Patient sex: F
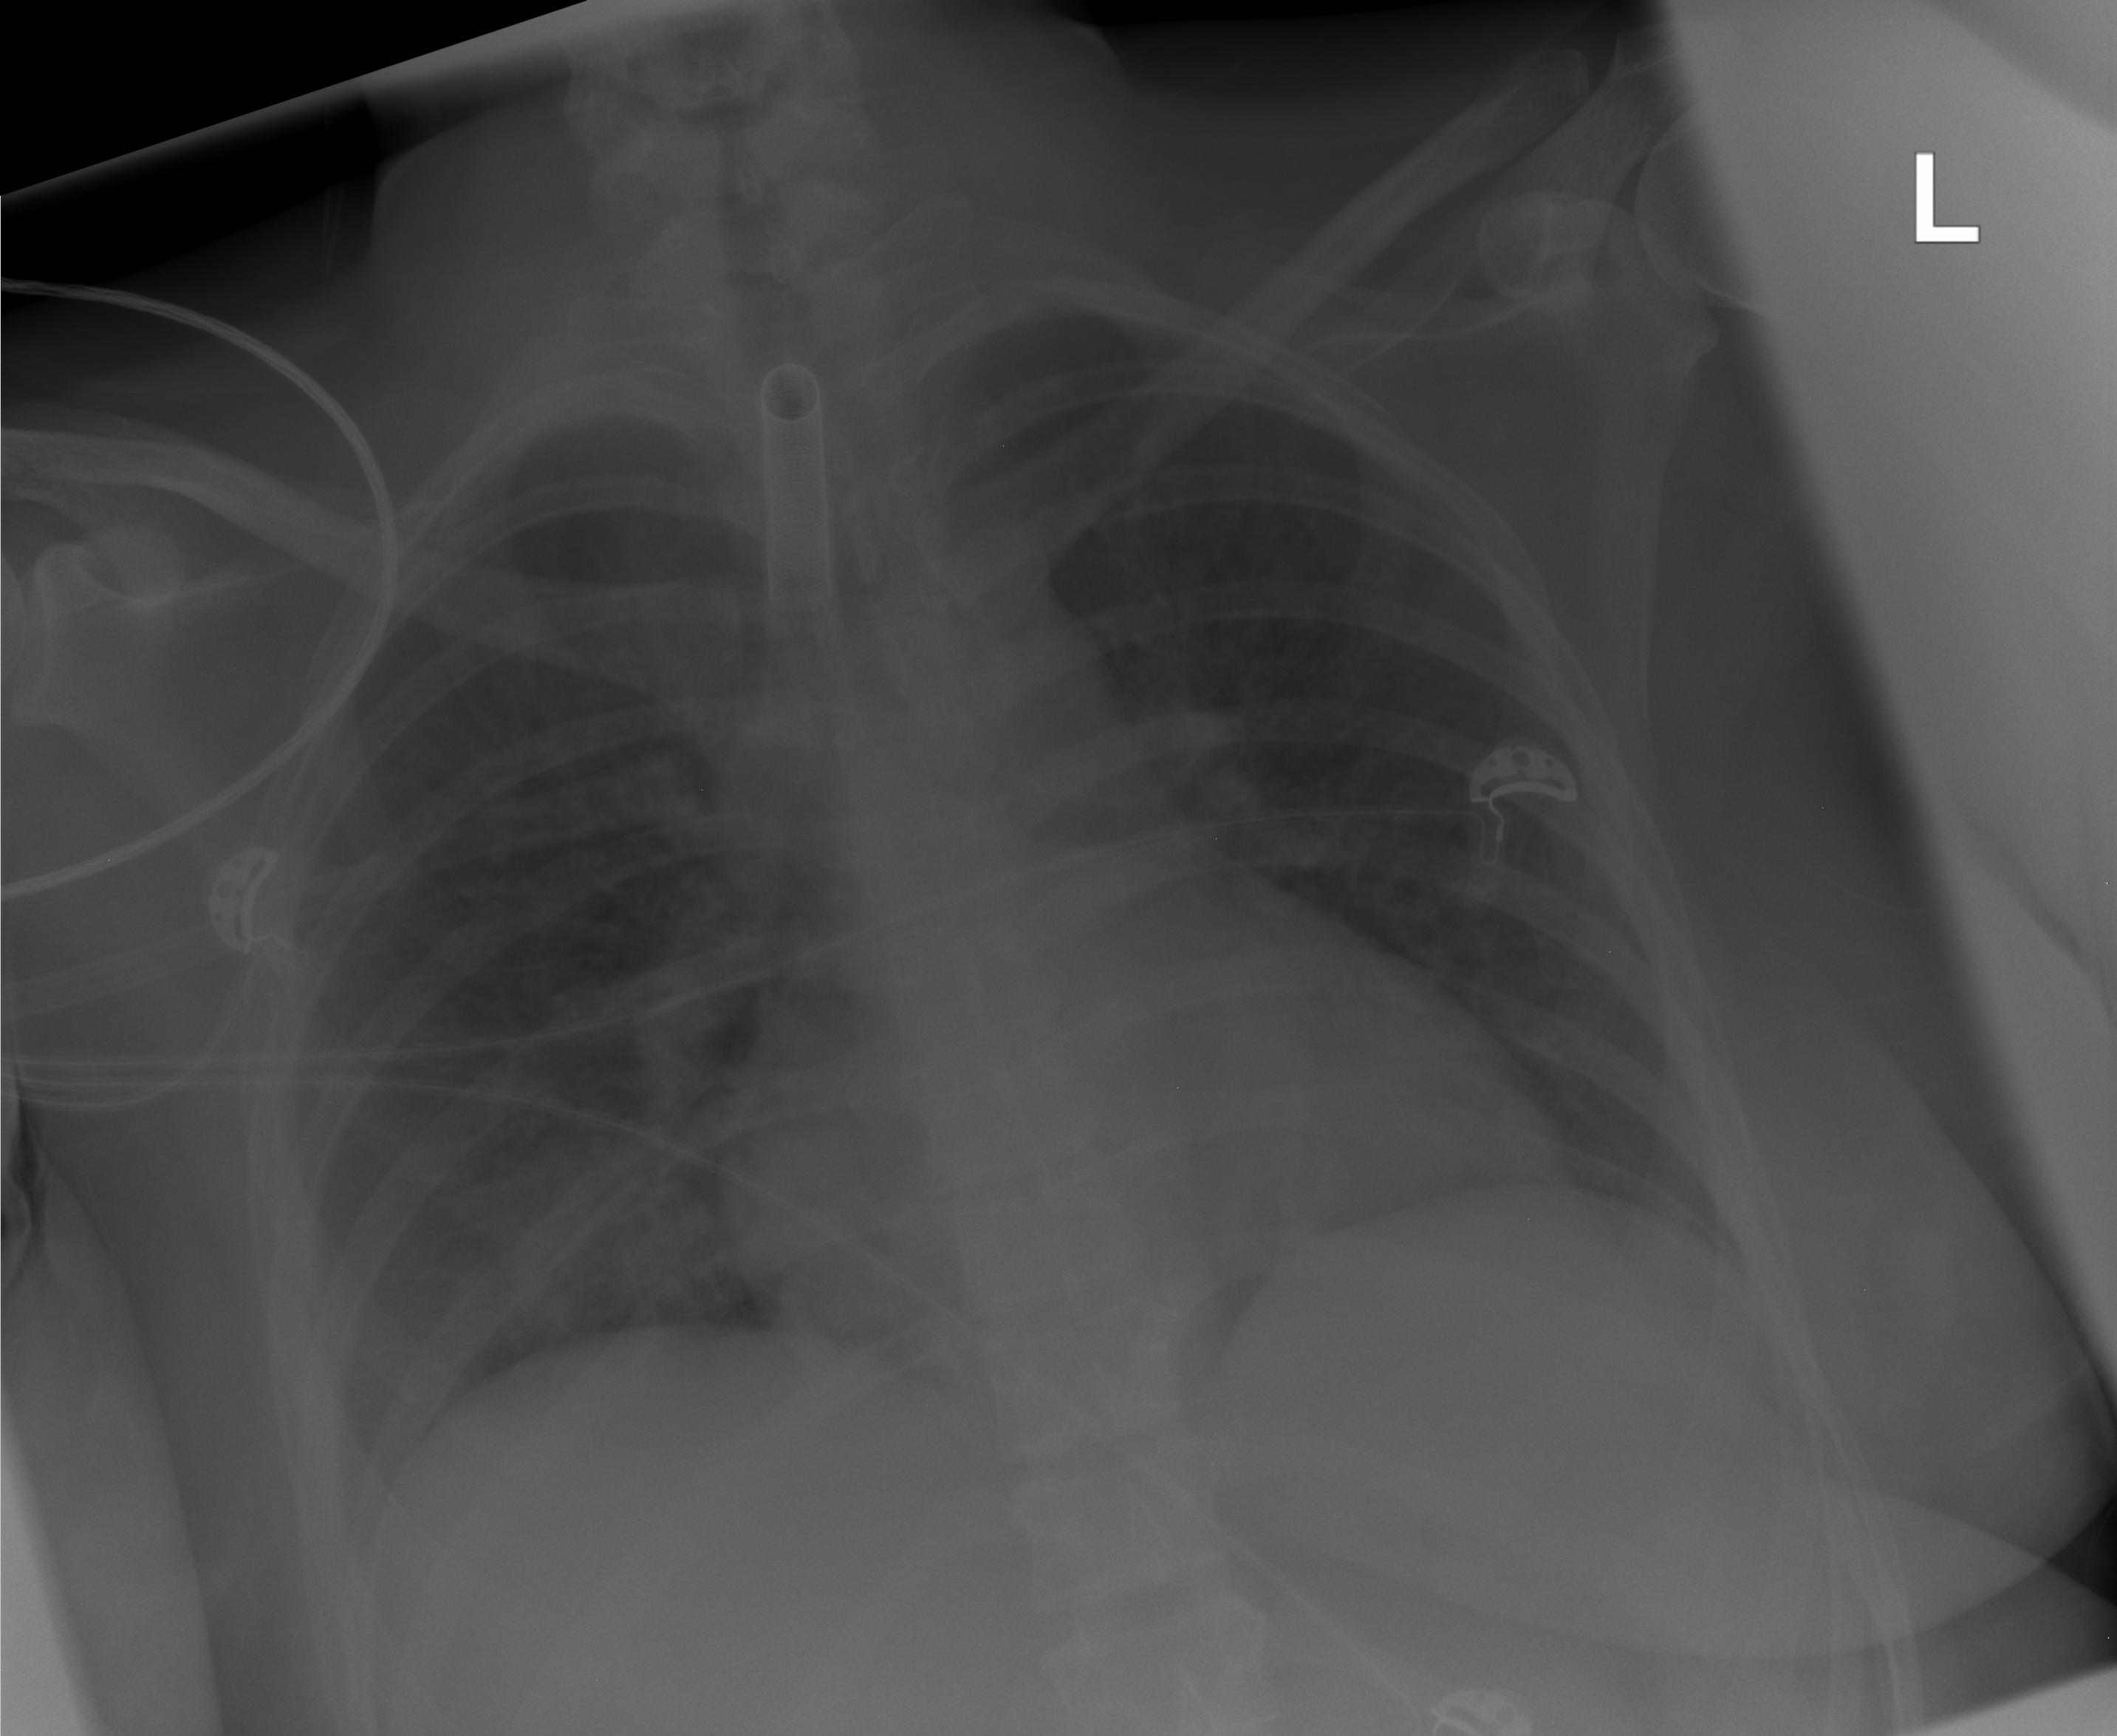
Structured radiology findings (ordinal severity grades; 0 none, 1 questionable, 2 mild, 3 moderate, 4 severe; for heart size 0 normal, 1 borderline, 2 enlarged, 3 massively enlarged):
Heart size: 0
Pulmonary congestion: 0
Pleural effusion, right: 0
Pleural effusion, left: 0
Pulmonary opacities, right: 2
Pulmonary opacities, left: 0
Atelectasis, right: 2
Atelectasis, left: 0